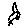
Label: bird